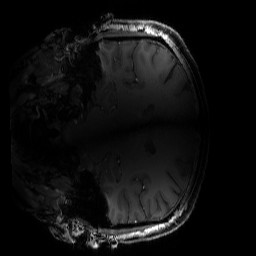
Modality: T1w
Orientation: coronal
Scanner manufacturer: siemens
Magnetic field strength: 6.98 T
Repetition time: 2.5 s
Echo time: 0.00429 s